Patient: sex M, age 68
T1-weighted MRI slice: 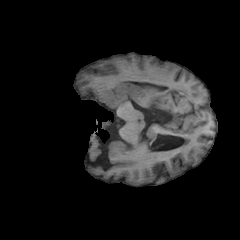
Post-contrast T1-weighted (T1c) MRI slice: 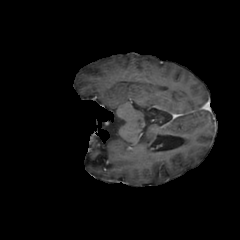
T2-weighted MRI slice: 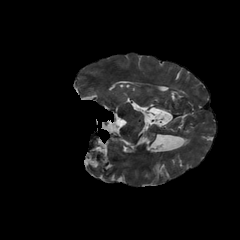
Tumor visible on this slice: no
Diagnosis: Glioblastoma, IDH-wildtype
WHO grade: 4